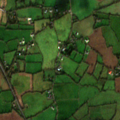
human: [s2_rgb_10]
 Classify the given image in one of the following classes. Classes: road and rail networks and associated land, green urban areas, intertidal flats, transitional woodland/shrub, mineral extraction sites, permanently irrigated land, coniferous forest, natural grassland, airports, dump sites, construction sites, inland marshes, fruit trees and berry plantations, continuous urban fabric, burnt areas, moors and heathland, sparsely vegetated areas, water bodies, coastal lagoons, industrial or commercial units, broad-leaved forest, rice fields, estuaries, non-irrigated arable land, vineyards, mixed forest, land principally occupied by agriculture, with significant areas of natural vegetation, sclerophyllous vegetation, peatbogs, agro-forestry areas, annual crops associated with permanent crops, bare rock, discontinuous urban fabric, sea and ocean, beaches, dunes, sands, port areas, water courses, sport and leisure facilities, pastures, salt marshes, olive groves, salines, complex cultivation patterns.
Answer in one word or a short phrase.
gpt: construction sites, non-irrigated arable land, pastures